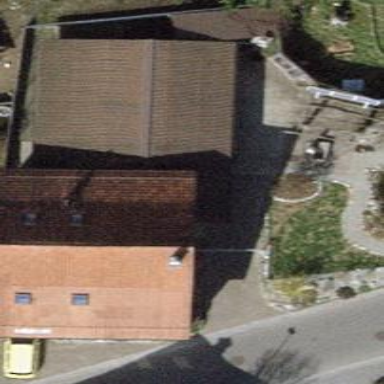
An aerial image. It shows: Detached building with gabled tile roof.